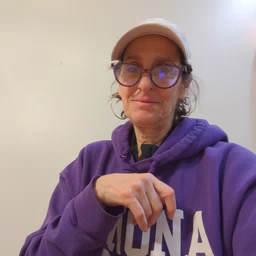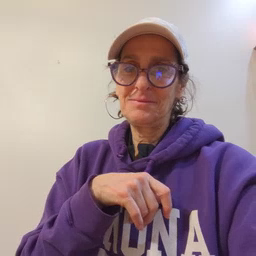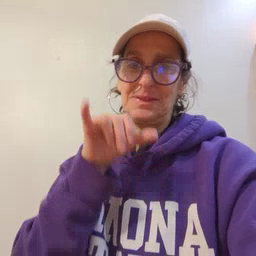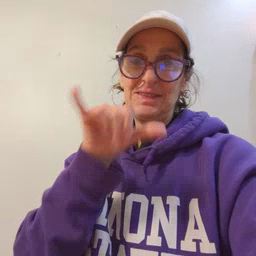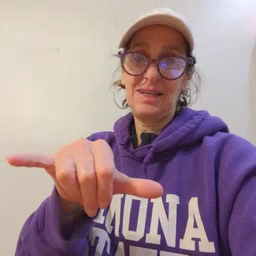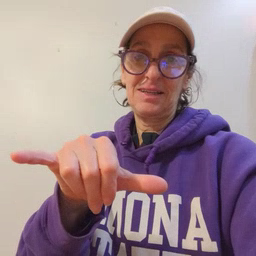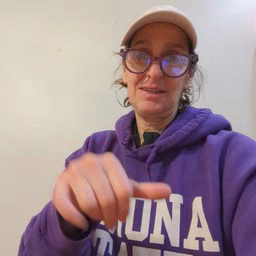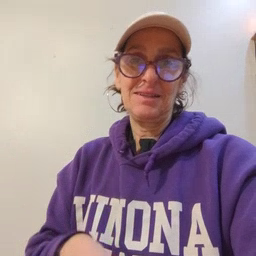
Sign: stay